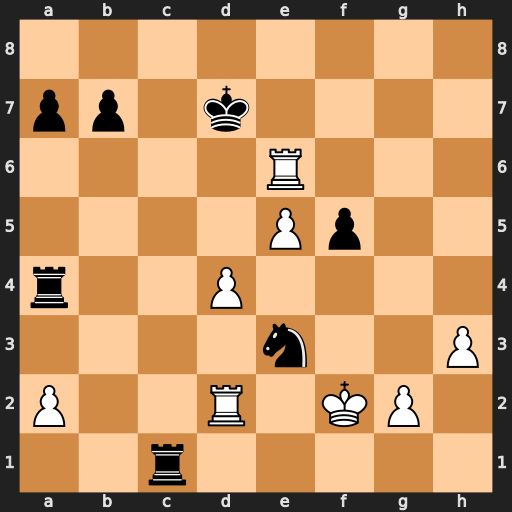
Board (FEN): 8/pp1k4/4R3/4Pp2/r2P4/4n2P/P2R1KP1/2r5
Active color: w
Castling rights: -
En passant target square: -
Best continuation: Rd6+ Ke7 Kxe3